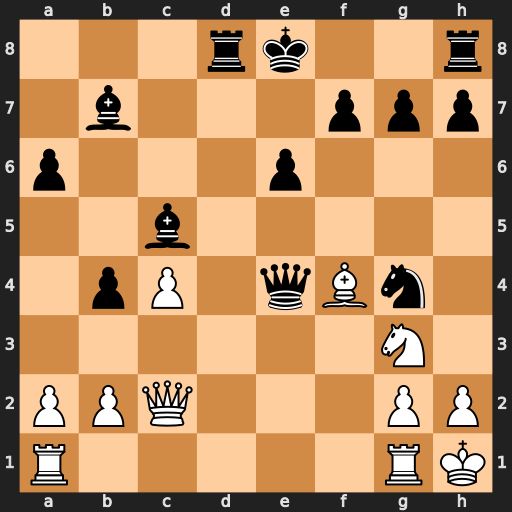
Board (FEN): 3rk2r/1b3ppp/p3p3/2b5/1pP1qBn1/6N1/PPQ3PP/R5RK
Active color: w
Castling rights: k
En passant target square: -
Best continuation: Nxe4 Bxe4 Qa4+